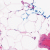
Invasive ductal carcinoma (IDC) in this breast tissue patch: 0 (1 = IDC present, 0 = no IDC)